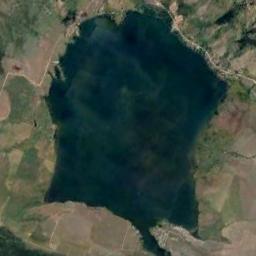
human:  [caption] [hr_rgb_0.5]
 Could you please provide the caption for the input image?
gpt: There are many trees around the lake .

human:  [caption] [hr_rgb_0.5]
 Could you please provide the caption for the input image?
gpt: The lake lies on a flat ground and the water is deep green .

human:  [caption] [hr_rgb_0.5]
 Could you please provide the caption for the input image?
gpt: The lake in the picture is blue .

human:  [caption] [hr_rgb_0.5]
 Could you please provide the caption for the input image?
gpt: An irregular blue-blue lake on a field where green and yellow-brown intersect .

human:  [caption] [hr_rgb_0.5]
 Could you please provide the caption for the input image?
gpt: There are green and brown farmlands around the lake .